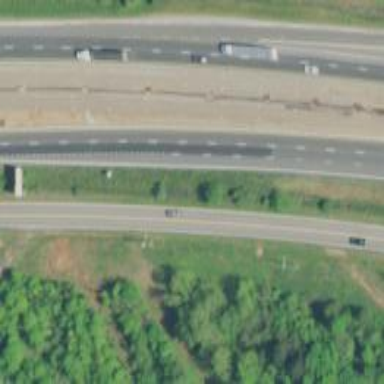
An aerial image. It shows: Motorway.